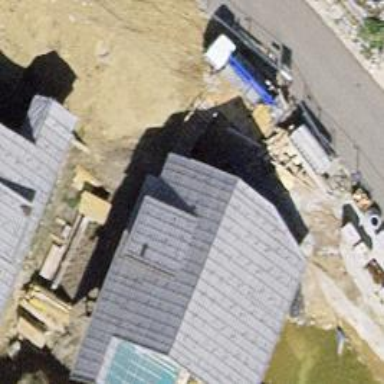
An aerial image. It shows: Garage.